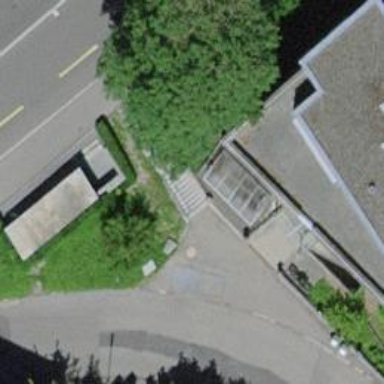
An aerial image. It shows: Road with steps.